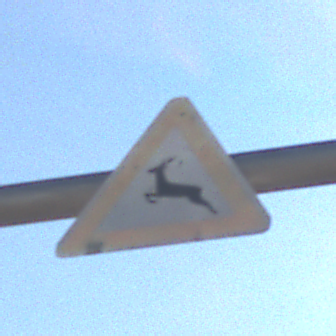
Verkehrszeichen: WildwechselRechts
Umgebung: Outdoor, Suburban
Tageszeit: MorningAfternoon
Wetter: PartlyCloudy
Licht: Natural
Jahreszeit: NotSpecified
Kontrast: HighContrast